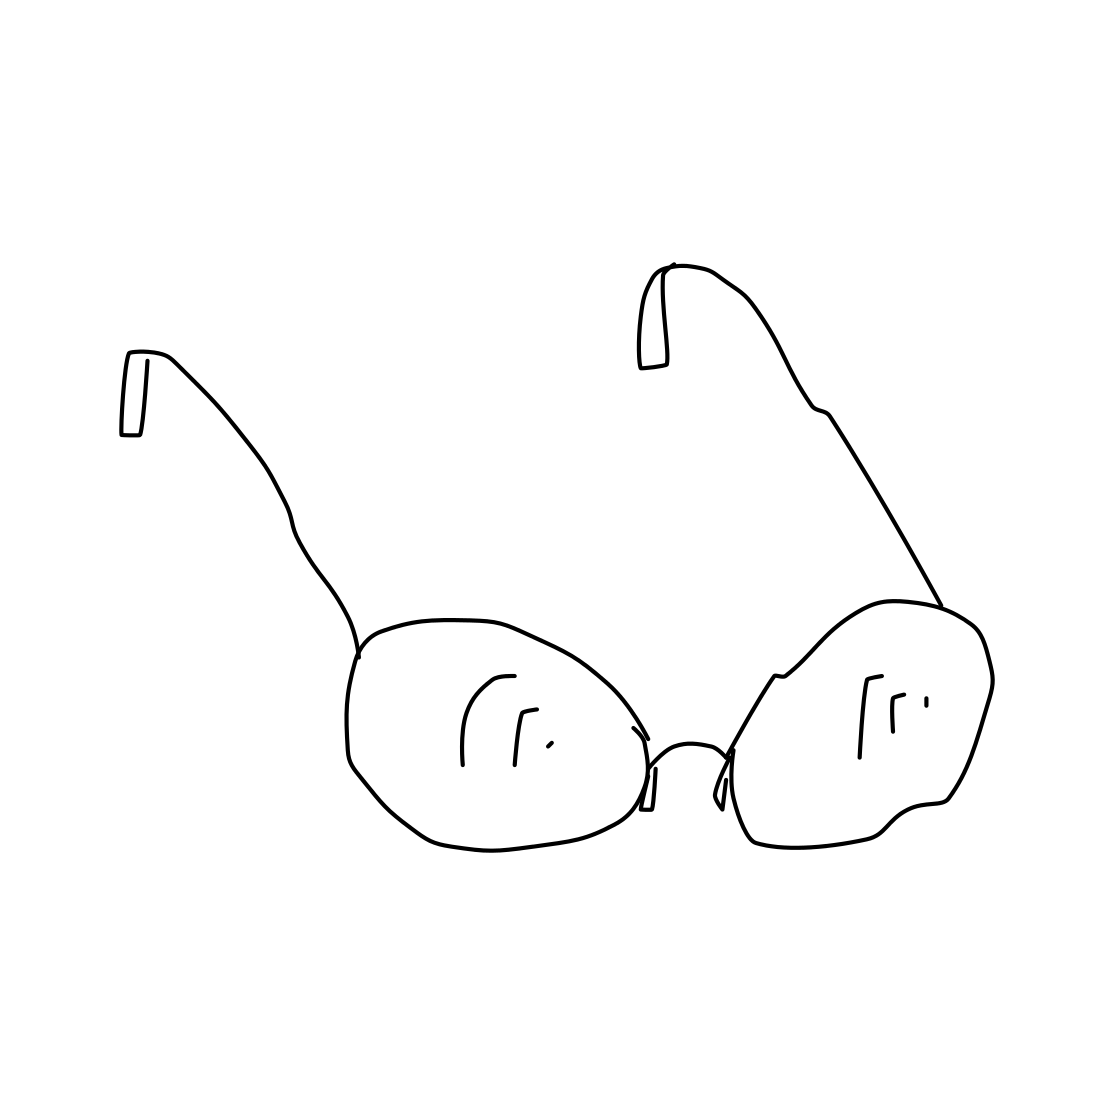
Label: eyeglasses